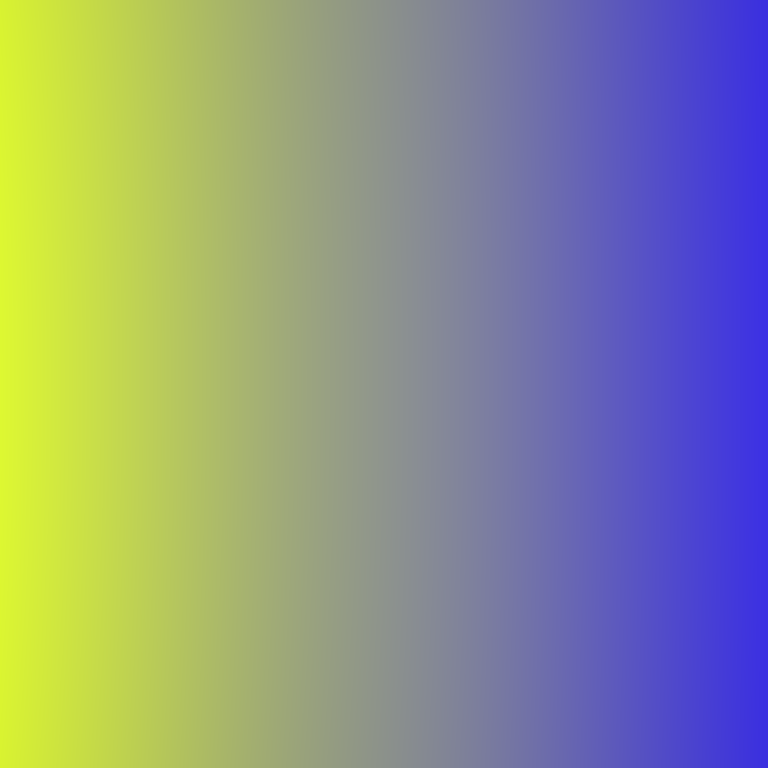
Abstract light effect, smooth gradient from yellow to blue, calm atmosphere, soft blend, no room, no furniture, no objects.